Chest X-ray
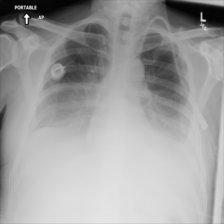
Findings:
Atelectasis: negative
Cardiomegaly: negative
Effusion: positive
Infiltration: negative
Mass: positive
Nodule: negative
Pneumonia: negative
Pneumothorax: negative
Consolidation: positive
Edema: negative
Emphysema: negative
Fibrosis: negative
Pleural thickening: negative
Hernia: negative